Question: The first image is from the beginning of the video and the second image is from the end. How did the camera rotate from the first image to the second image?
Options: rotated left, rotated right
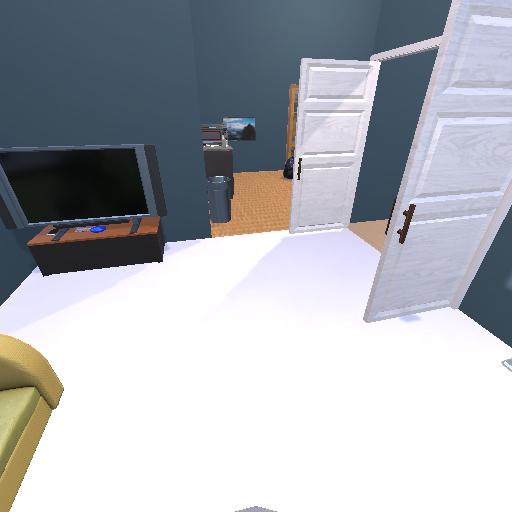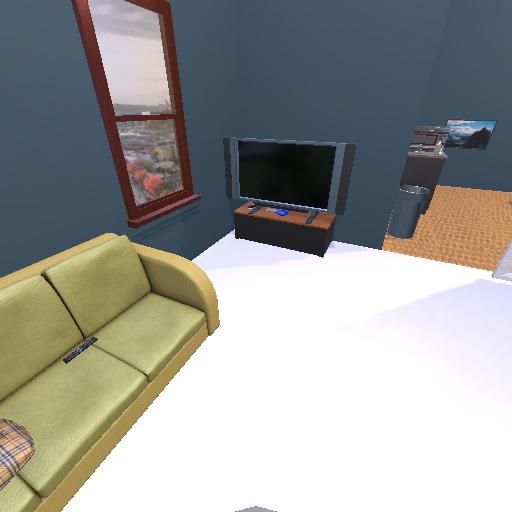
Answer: rotated left